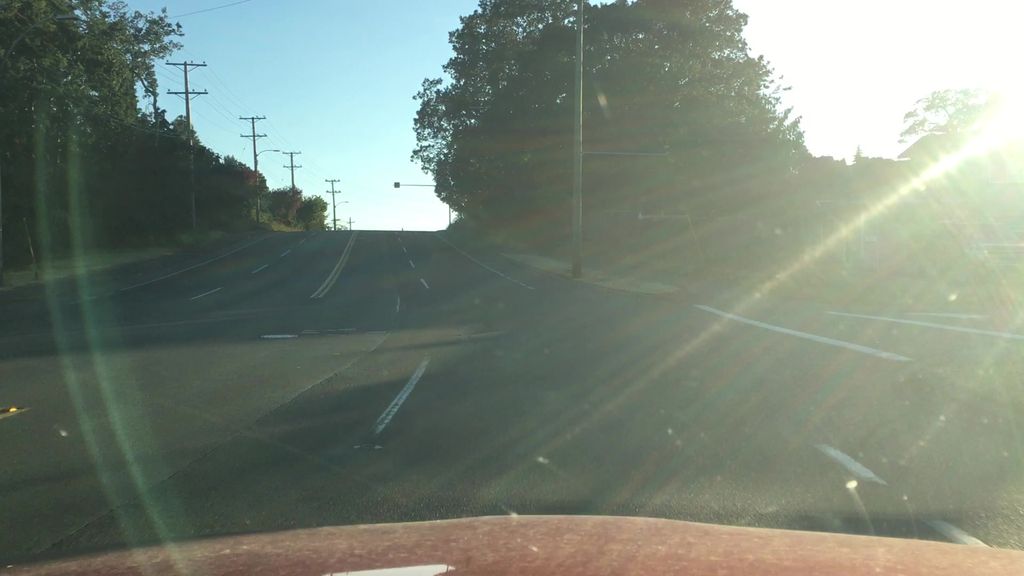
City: victoria